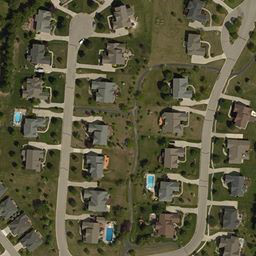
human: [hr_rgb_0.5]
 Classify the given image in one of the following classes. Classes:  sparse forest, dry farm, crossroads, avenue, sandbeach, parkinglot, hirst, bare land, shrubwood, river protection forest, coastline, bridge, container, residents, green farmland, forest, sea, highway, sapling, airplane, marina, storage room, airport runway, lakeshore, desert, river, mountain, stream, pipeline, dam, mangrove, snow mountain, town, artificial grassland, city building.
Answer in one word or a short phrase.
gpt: town